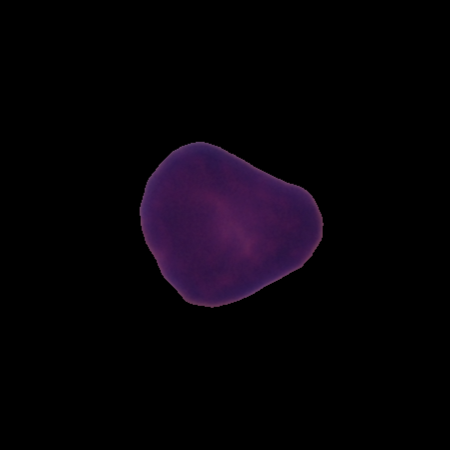
Label: healthy